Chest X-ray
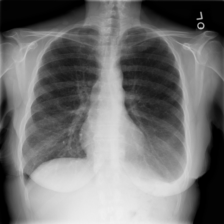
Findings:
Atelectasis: positive
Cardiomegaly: negative
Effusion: positive
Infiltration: negative
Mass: negative
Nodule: negative
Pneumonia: negative
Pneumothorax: negative
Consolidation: negative
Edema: negative
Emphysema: negative
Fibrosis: negative
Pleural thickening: positive
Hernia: negative